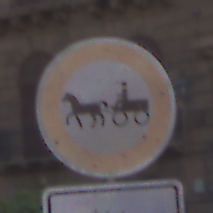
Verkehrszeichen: VerbotGespannfuhrwerke
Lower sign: ZeitangabenMitBeschraenkungAufWochentage1
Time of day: SunriseSunset
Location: Outdoor (Urban)
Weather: PartlyCloudy
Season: NotSpecified
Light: Natural